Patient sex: M
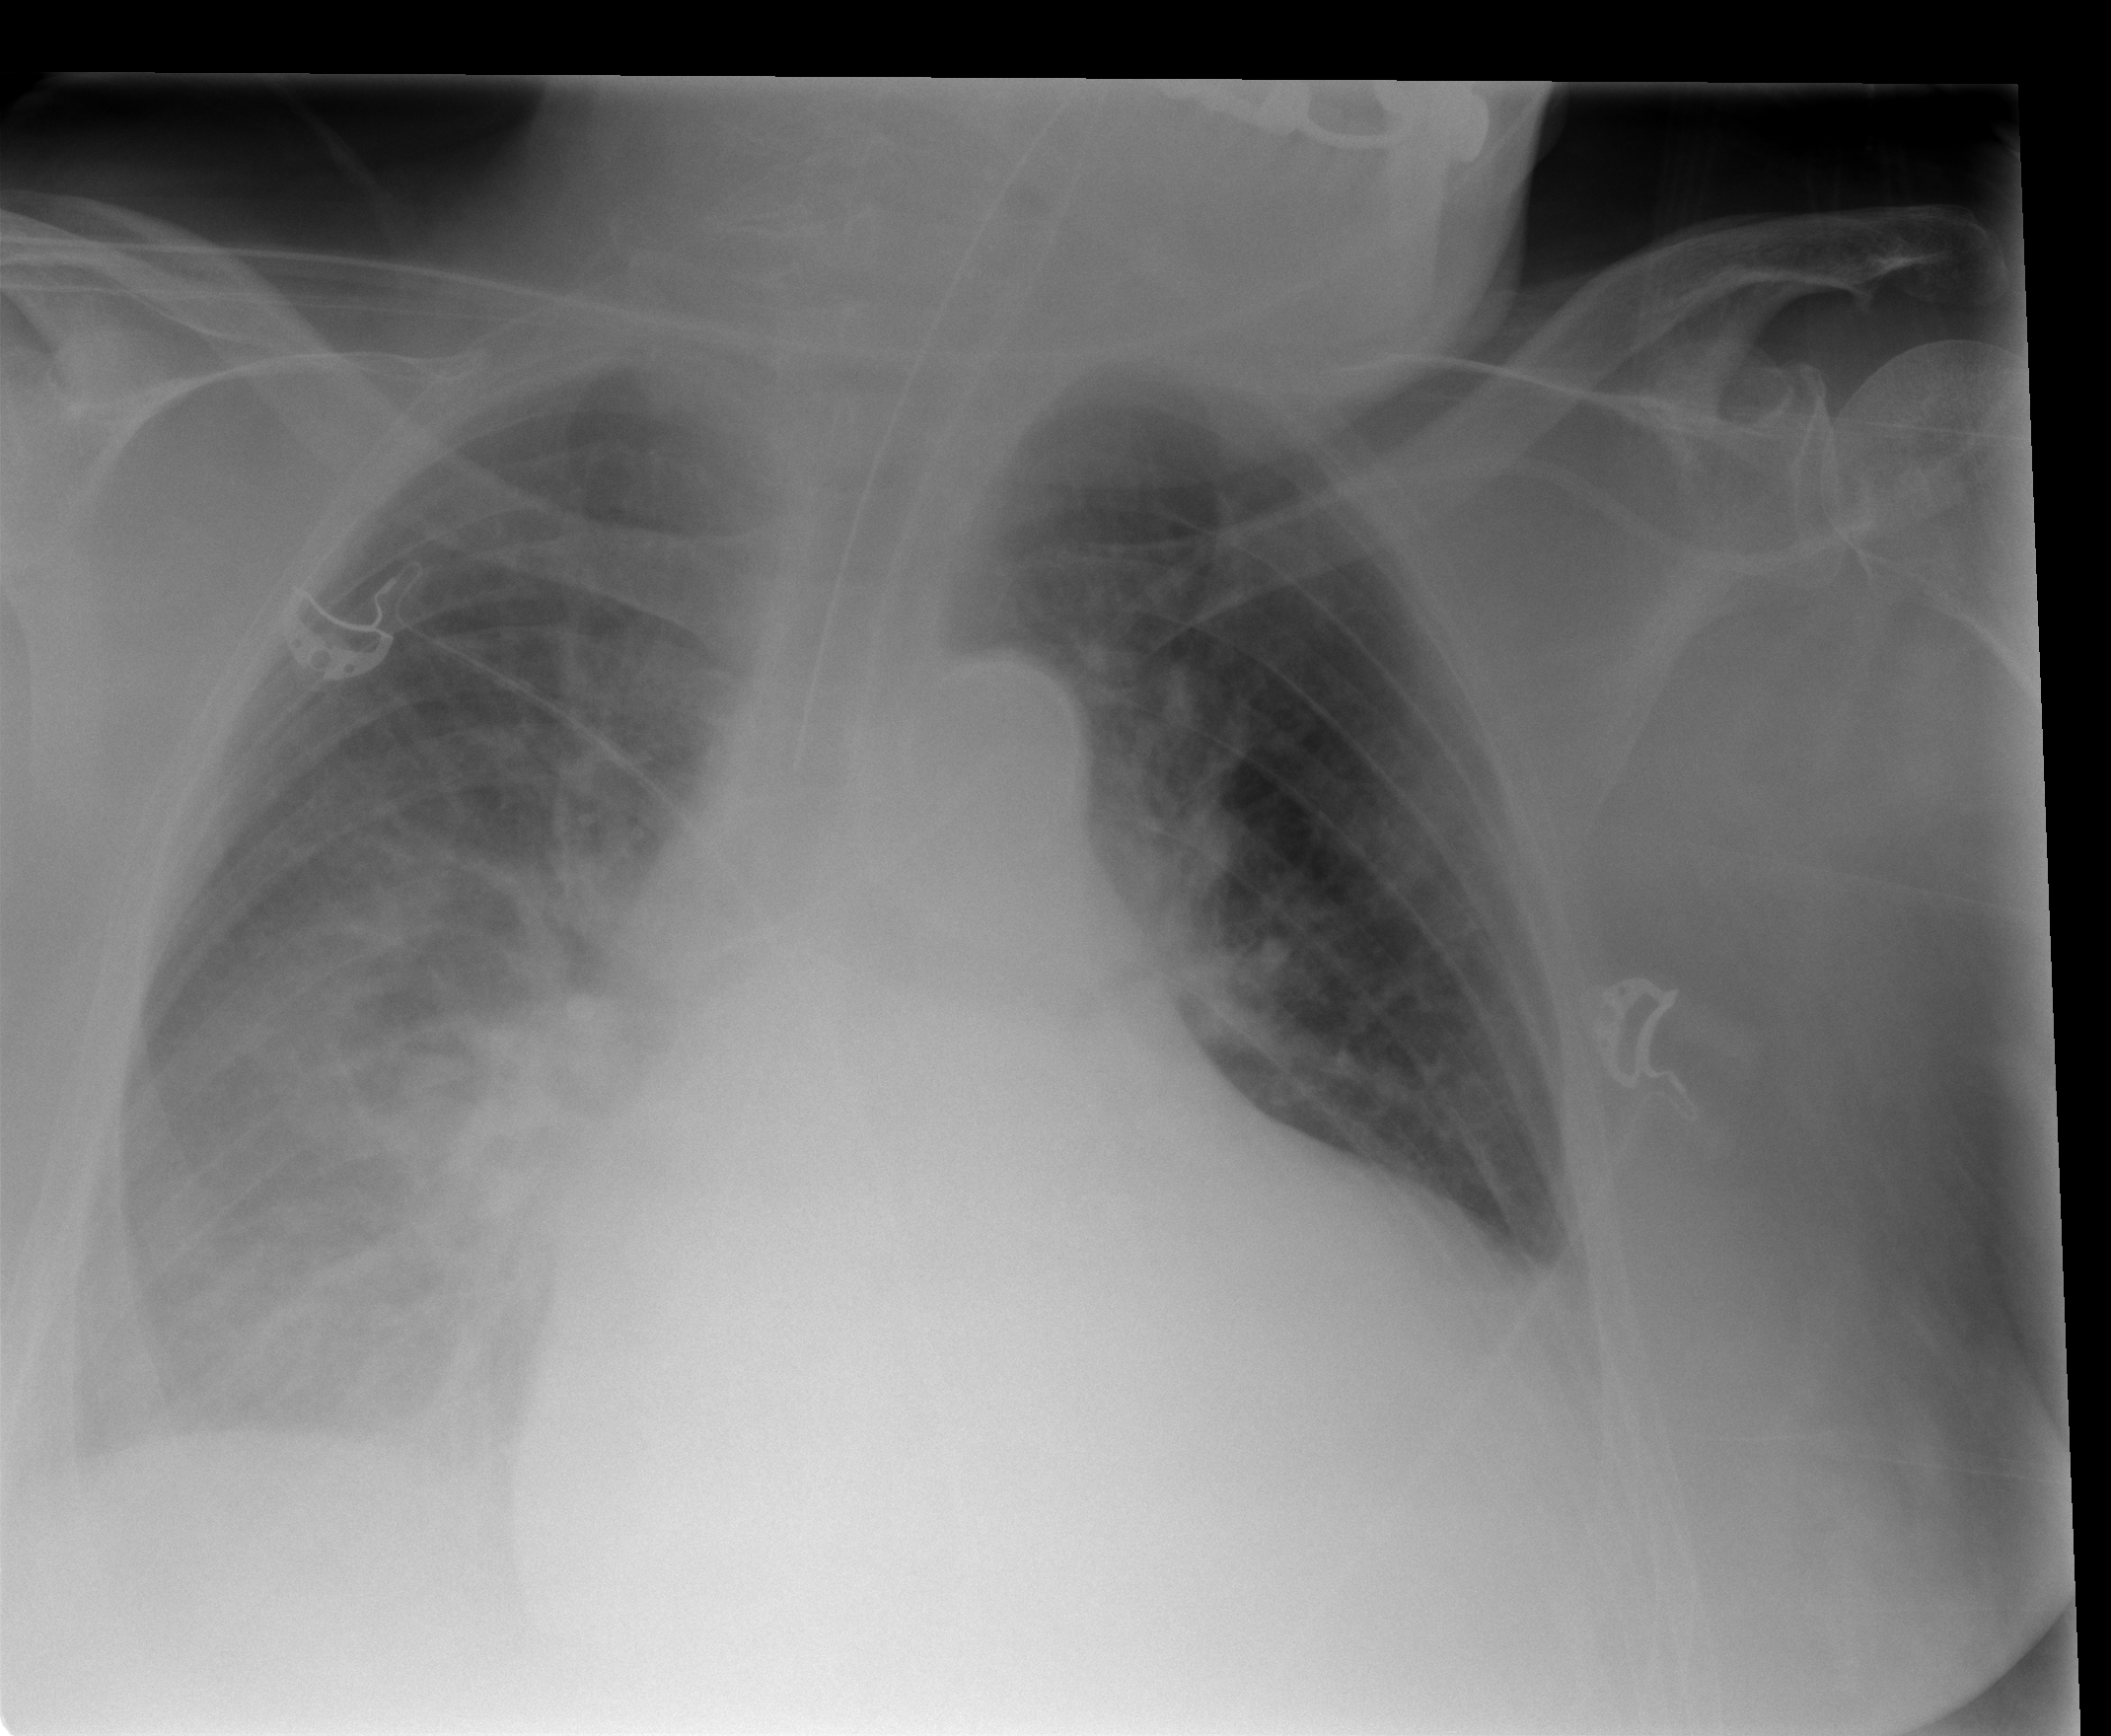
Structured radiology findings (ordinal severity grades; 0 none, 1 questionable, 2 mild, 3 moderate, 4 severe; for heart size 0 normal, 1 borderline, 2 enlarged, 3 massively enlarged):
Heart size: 3
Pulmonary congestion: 2
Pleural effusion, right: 2
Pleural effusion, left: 1
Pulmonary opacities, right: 3
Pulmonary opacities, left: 0
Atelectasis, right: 2
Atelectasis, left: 1